Question: I'm trying to figure out what constraints I should set to place view below navigation bar. The problem is that its height depends on current orientation (44 in portrait, 32 in landscape), so I can't use the exact number.

Is there any special value I can use for the constraint?
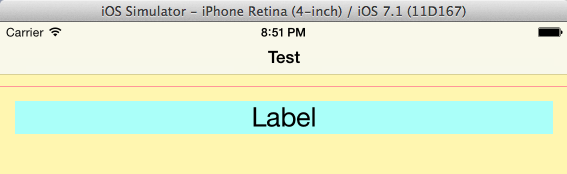
Answer: Using top and bottom layout guides to create constraints would probably be the correct solution, but they are available only in Storyboard mode.
In case they are not available (or don't work for some reason), solution is the following:
1. Create constraint relative to superview top (actual value doesn't matter at this point, we will set it in code).
2. Create outlet for constraint from step 1 (the same way you would for a view).
3. Modify your view controller code:
'''
- (void)viewDidLoad {
//initial setup
UIInterfaceOrientation currentOrientation = [UIApplication sharedApplication].statusBarOrientation;
[self applyTopBarOffsetForOrientation:currentOrientation];
}
- (void)willRotateToInterfaceOrientation:(UIInterfaceOrientation)toInterfaceOrientation duration:(NSTimeInterval)duration {
[super willRotateToInterfaceOrientation:toInterfaceOrientation duration:duration];
[self applyTopBarOffsetForOrientation:toInterfaceOrientation];
}
- (void)applyTopBarOffsetForOrientation:(UIInterfaceOrientation) orientation {
BOOL isPhone = [UIDevice currentDevice].userInterfaceIdiom == UIUserInterfaceIdiomPhone;
self.topBarSpacingConstraint.constant = UIDeviceOrientationIsLandscape(orientation) && isPhone ? 52 : 64;
}
'''